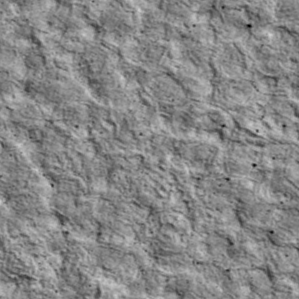
Label: non_frost